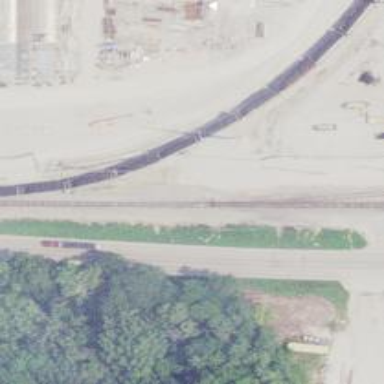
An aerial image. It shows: Rail spur service.